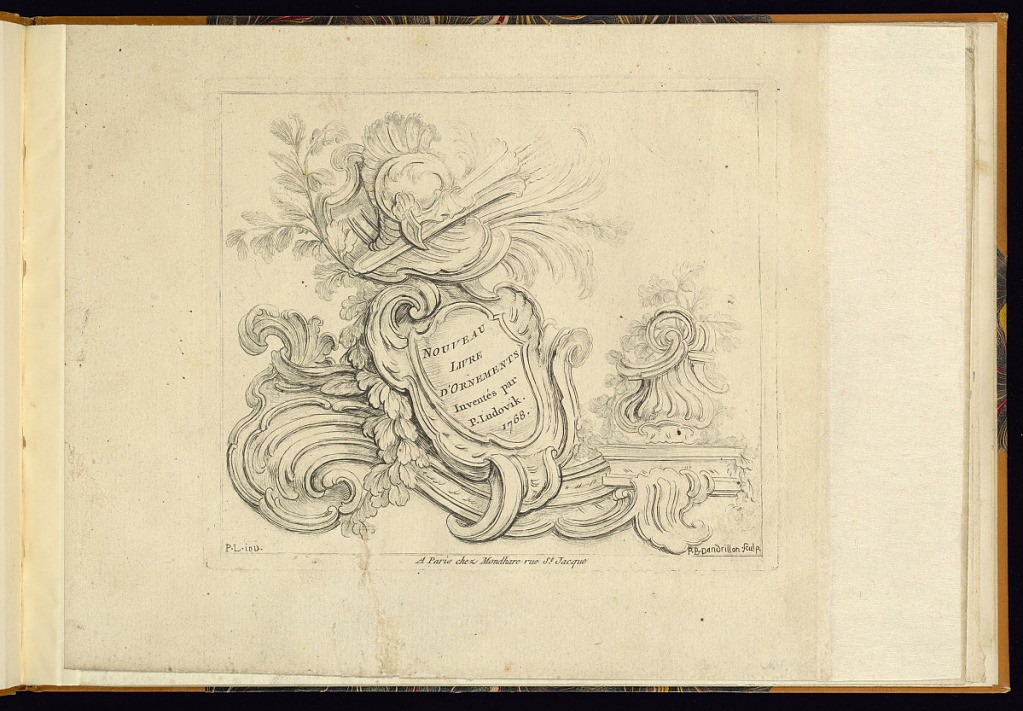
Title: Title Page
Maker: P. Ludovik, French?, active mid 18th century
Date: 1768
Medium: Etching on laid paper
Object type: Print
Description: Title page and design for rococo ornament featuring the title lettered within a cartouche framed by scrolling rocaille ornament, c-scrolls, festoon of leaves, feathers, foliate branches, on a scrolling plinth with a fluted vase or sculptural finial to the right. The cartouche is surmounted by a helmet, palm leaves, and a quiver of arrows. The plate is titled, dated, and signed. Drawing without text, in reverse at Waddesdon Manor, The Rothschild Collection (National Trust), acc. No. 1338, cat. No. 219v.